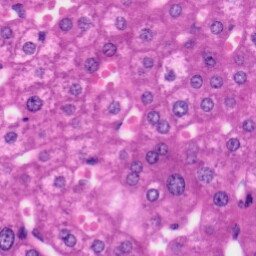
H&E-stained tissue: Liver